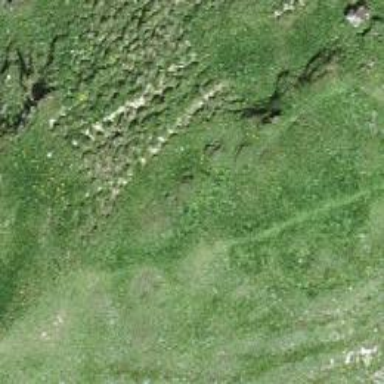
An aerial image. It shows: Grass path.